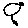
Label: bird